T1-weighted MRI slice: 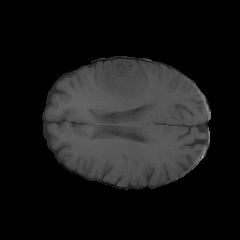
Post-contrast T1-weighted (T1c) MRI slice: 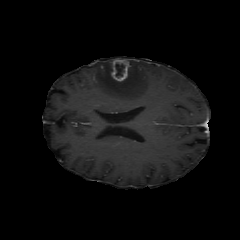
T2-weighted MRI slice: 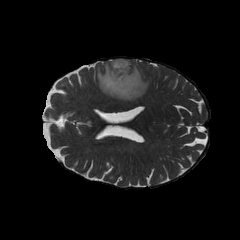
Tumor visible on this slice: yes